Question: While using the qdbusxml2cpp program to convert the following xml to a Qt Class, I am getting this error:
'''
qdbusxml2cpp -c ObjectManager -a ObjectManager:ObjectManager.cpp xml/object_manager.xml
Got unknown type 'a{oa{sa{sv}}}'
You should add <annotation name="com.trolltech.QtDBus.QtTypeName.Out0" value="<type>"/> to the XML description
'''
D-Feet description:

XML:
'''
<!DOCTYPE node PUBLIC "-//freedesktop//DTD D-BUS Object Introspection 1.0//EN"
"http://www.freedesktop.org/standards/dbus/1.0/introspect.dtd">
<node><interface name="org.freedesktop.DBus.Introspectable"><method name="Introspect"><arg name="xml" type="s" direction="out"/>
</method></interface><interface name="org.freedesktop.DBus.ObjectManager"><method name="GetManagedObjects"><arg name="objects" type="a{oa{sa{sv}}}" direction="out"/>
</method><signal name="InterfacesAdded"><arg name="object" type="o"/>
<arg name="interfaces" type="a{sa{sv}}"/>
</signal>
<signal name="InterfacesRemoved"><arg name="object" type="o"/>
<arg name="interfaces" type="as"/>
</signal>
</interface><node name="org"/></node>
'''
From this website ( <URL> I understand that I need to add an annotation to the XML for the tool to work properly.
Here is what I have so far:
'''
a{oa{sa{sv}}}
https://alteeve.ca/w/List_of_DBus_data_types
o == A UTF-8 string whose value is a valid DBus object path.
array { object_path array { string array { string variant } } }
<arg name="customdata" type="a{sv}" direction="in" />
QVariantMap in the arguments (type "a{sv}")
QMap<QString, QVariant>
'''
However, I'm not sure what the annotation should be for a{oa{sa{sv}}}, can someone please help me understand? Thanks!
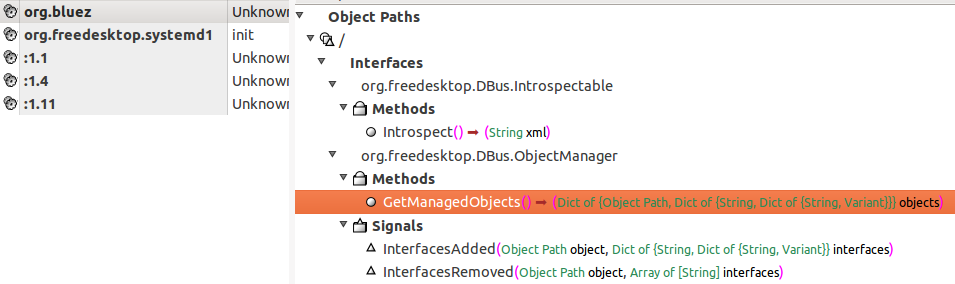
Answer: <URL> is a GPL licensed project which contains an example of how to do this.
(Relevant files: 'udisks2_interface.*')
---
'a{sv}' is a dict of string:variant pairs.
'QVariantMap' would fit this signature.
'a{sa{sv}}' is a dict of string:'a{sv}' pairs.
'QMap<QString, QVariantMap>' would fit this signature.
'a{oa{sa{sv}}}' is a dict of objectpath:'a{sa{sv}}' pairs.
'QMap<QDBusObjectPath, QMap<QString, QVariantMap>>' would fit this signature.
We should hide those angle-brackets behind some typedefs in a header file:
'''
typedef QMap<QString, QVariantMap> InterfaceList;
typedef QMap<QDBusObjectPath, InterfaceList> ManagedObjectList;
'''
Then declare their QMetaTypes in the same header file:
'''
Q_DECLARE_METATYPE(InterfaceList)
Q_DECLARE_METATYPE(ManagedObjectList)
'''
Then register them with the Qt metatype system at runtime:
'''
qDBusRegisterMetaType<InterfaceList>();
qDBusRegisterMetaType<ManagedObjectList>();
'''
Then we can annotate the XML:
'''
<method name="GetManagedObjects">
<arg type="a{oa{sa{sv}}}" name="objects" direction="out" />
<annotation name="org.qtproject.QtDBus.QtTypeName.Out0" value="ManagedObjectList"/>
</method>
<signal name="InterfacesAdded">
<arg type="o" name="object"/>
<arg type="a{sa{sv}}" name="interfaces" />
<annotation name="org.qtproject.QtDBus.QtTypeName.In1" value="InterfaceList"/>
</signal>
'''